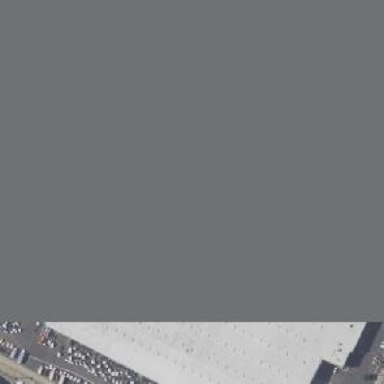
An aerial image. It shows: Warehouse.